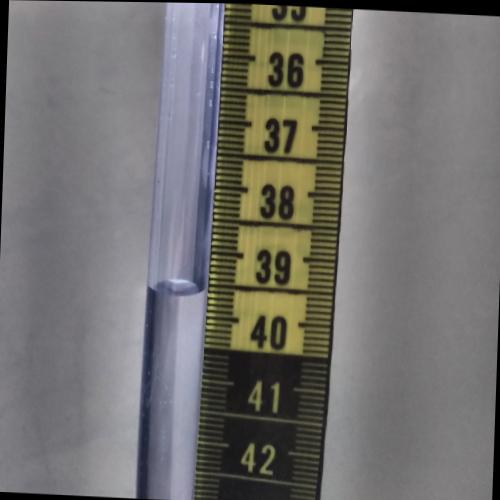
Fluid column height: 39.7 cm